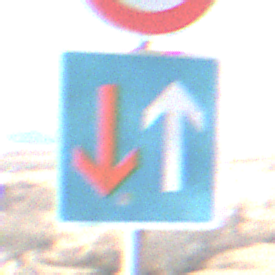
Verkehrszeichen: VorrangVorGegenverkehr
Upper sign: Geschwindigkeit10
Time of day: Midday
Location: Outdoor (Nature)
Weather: Clear
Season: NotSpecified
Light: Natural